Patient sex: M
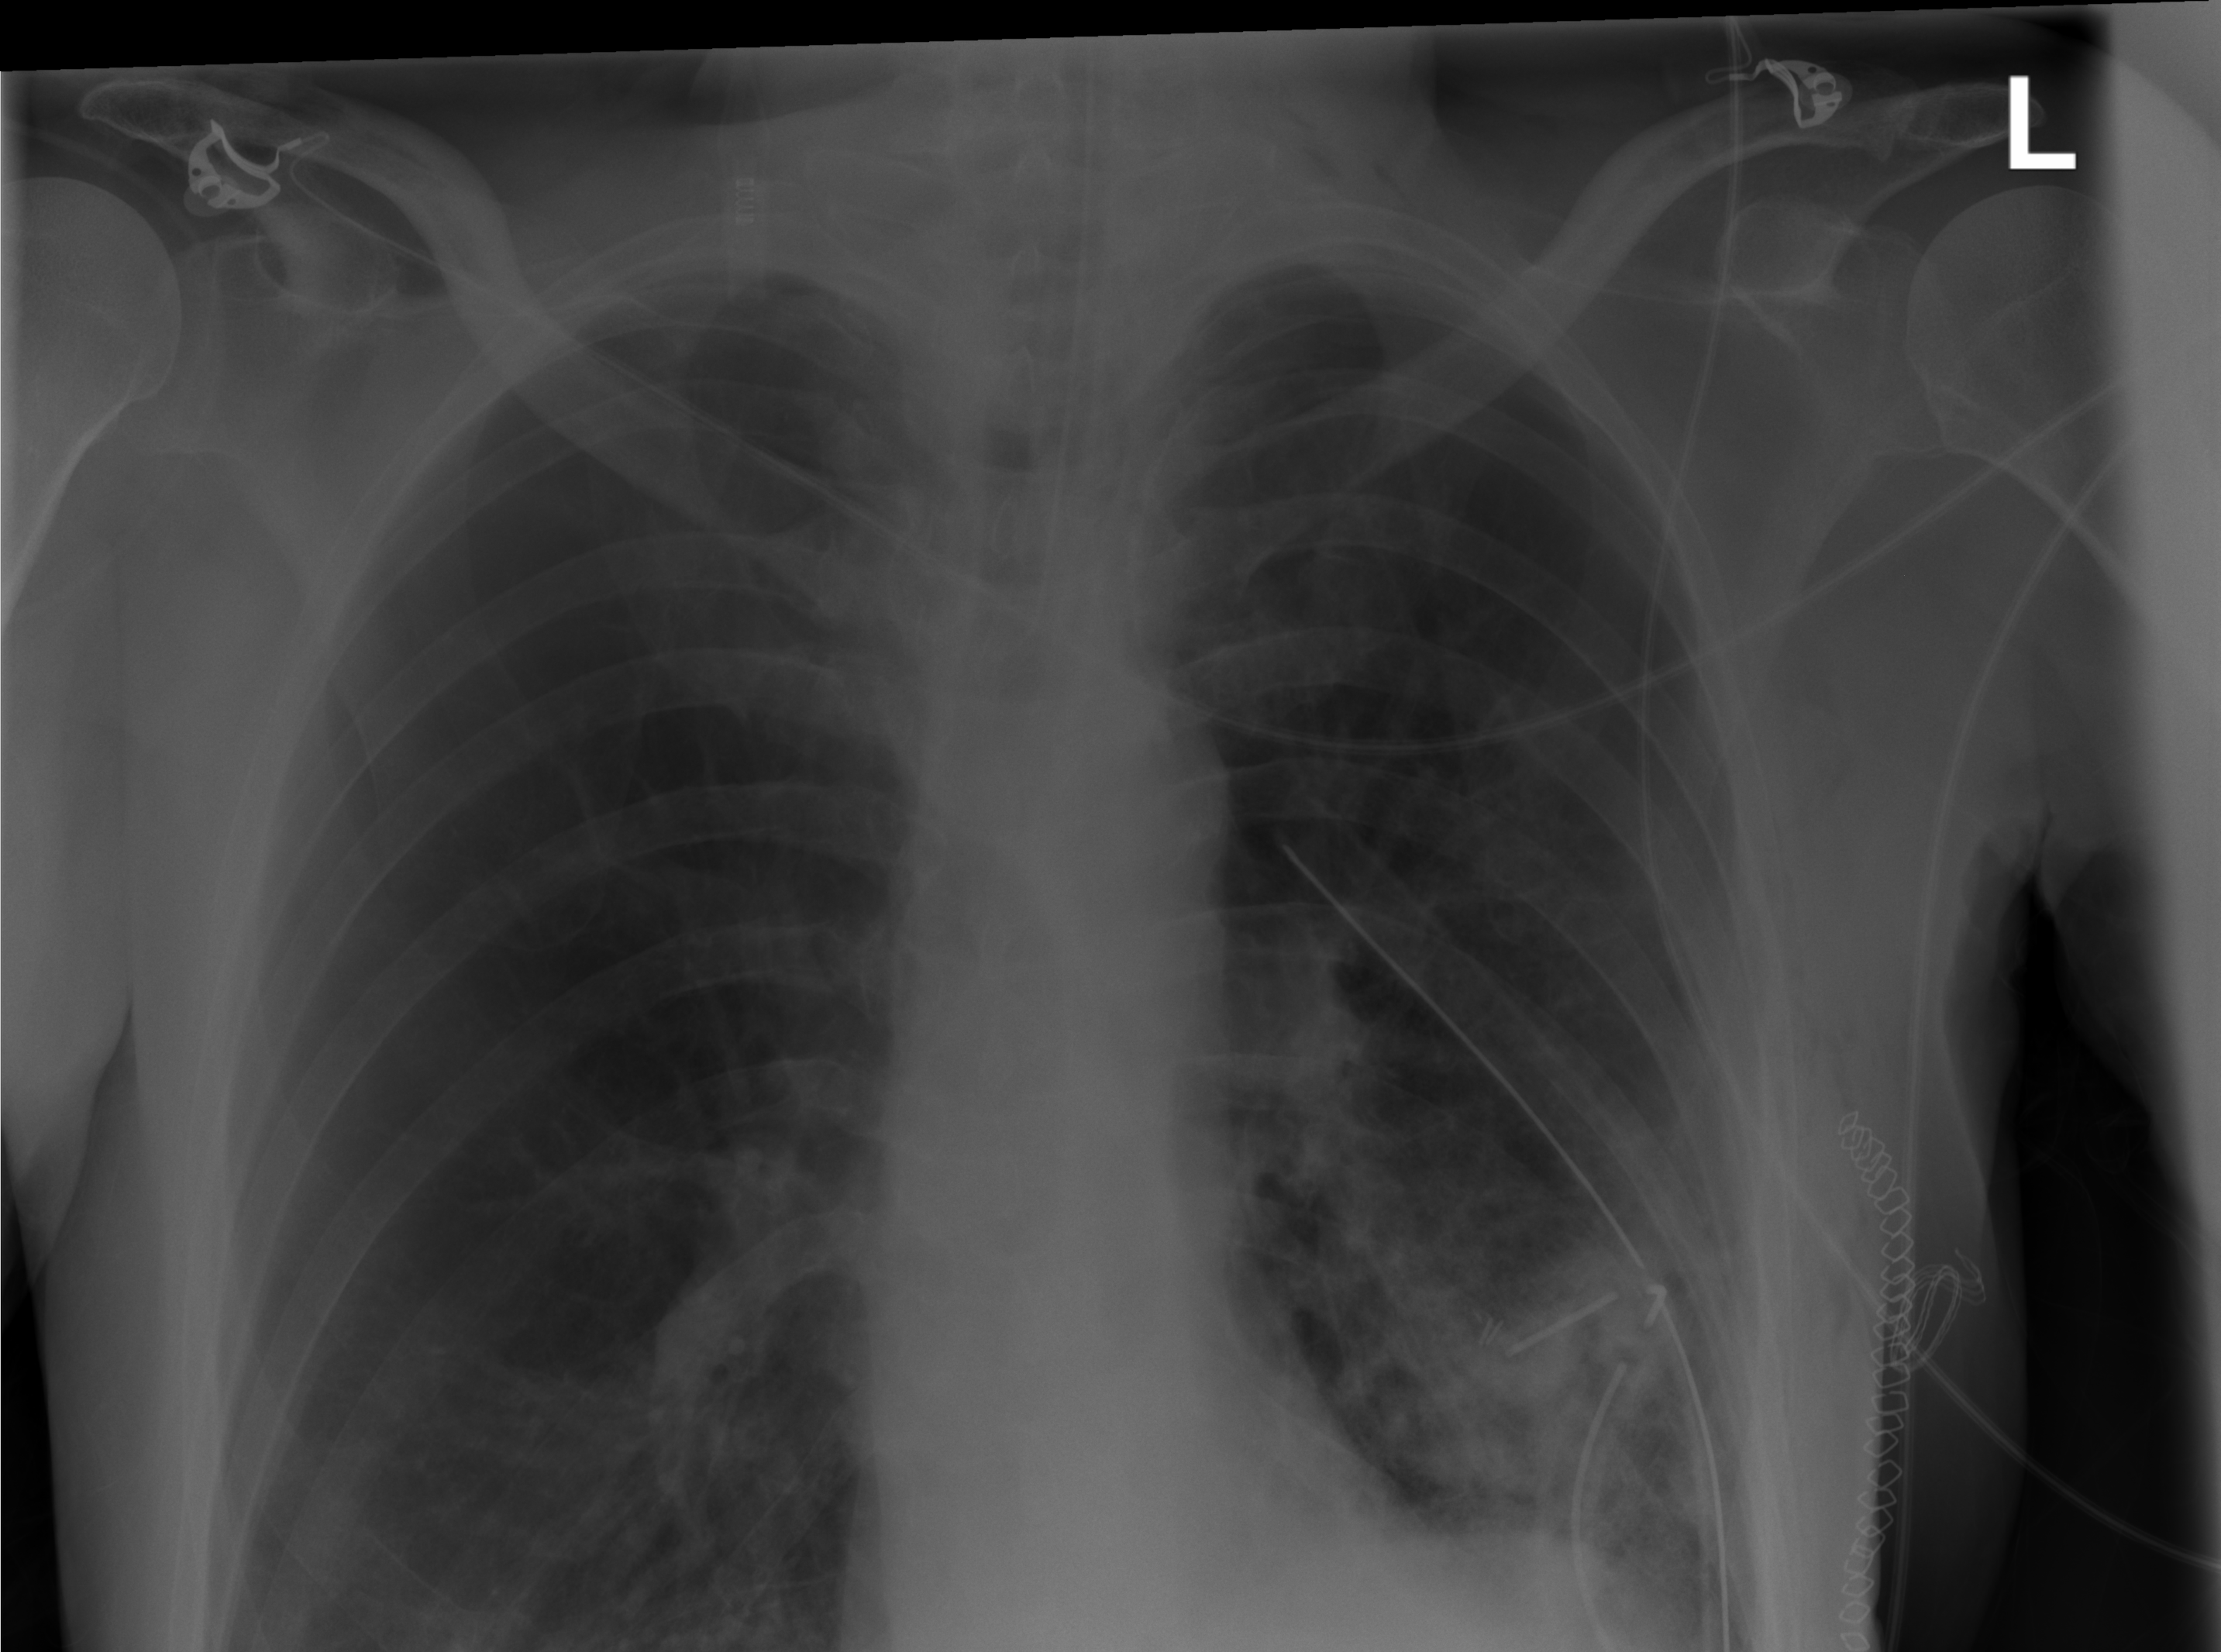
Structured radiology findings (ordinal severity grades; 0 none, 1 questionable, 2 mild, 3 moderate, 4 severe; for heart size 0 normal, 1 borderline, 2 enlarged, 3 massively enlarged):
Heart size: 0
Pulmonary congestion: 0
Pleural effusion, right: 0
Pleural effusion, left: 0
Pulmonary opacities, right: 0
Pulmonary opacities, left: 0
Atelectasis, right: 0
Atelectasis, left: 2